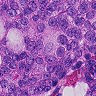
Metastatic tissue present: yes